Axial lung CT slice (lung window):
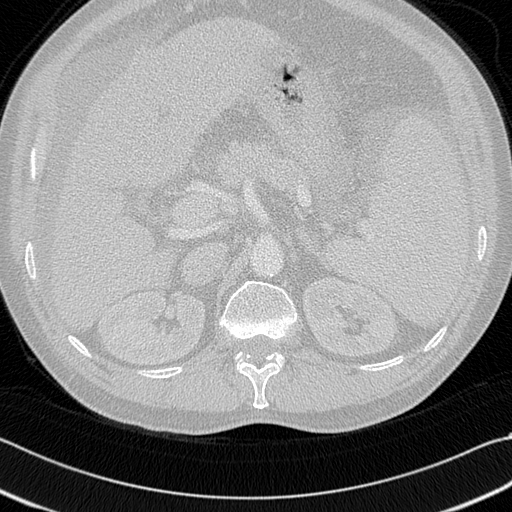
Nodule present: no